Question: There seems to be a fault with my access to directories on Team Foundation Server.
See the image below.
I'm the only one with this problem. All of the other clients can connect to the server fine, so it must be my local copy of Team Foundation Server thats gone haywire.
Any ideas?

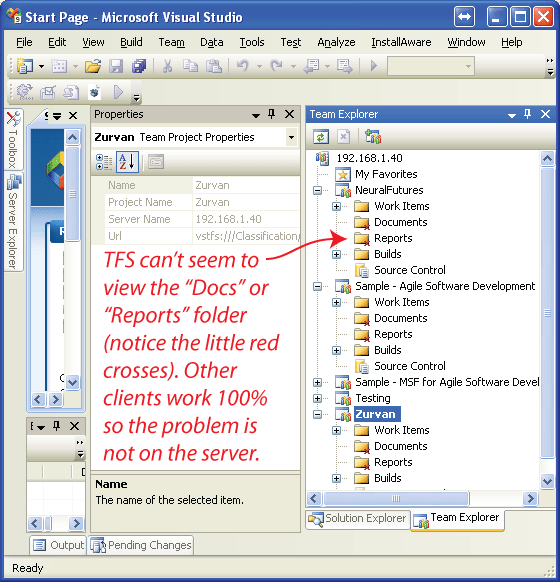
Answer: This is usually a permissions problem. Use the <URL>. Check that the settings are working the way you intend by browsing directly to the Reporting website & the Team Project Portal from inside IE.
There are other possibilities, however.
- - - <URL>-